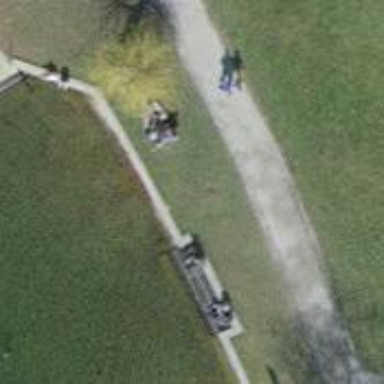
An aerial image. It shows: Bench.